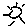
Label: sun